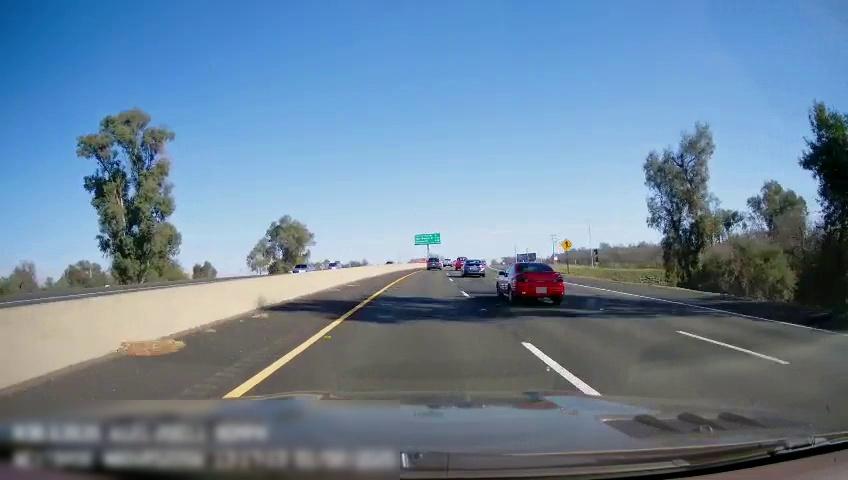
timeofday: Day
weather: Sunny
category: Drivable Space
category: Drivable Space
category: Vehicles | SUV
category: Vehicles | Car
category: Vehicles | SUV
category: Vehicles | Car
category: Vehicles | Car
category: Lanes | Current Lane
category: Lanes | Current Lane
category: Lanes | Current Lane
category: Lanes | Alternate Lane
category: Traffic | Signs
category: Traffic | Signs